Question: i have a user who's login, and i wanna create an object of another model (generator) . Each
****Rake routes****

'''
class User < ActiveRecord::Base
has_many :generators
has_many :results, :through=>:generators
'''
'''
class Generator < ActiveRecord::Base
has_one :result , :dependent => :destroy
belongs_to :user
attr_accessible :choice, :primer_length, :random_primer_generated, :generator_id
'''
'''
class Result < ActiveRecord::Base
attr_accessible :generator_id,:ncbi_ref_seq,:genome_seq, :genome_sample
belongs_to :generator
belongs_to :user, :through=>:generators
'''
in the :
'''
def new
@generator=Generator.new(:user_id=> current_user.id)
end
def create
@generator = current_user.generators.build(params[:generator])
@generator.choice = params[:choice]
if params[:choice] == 'Randomly'
@generator.random_generate(generator_params)
elsif params[:choice] == 'Specified ATGC'
@generator.specified_ATGC(params[:no_A],params[:no_T],params[:no_G],params[:no_C])
elsif params[:choice] == 'Seating'
@generator.seating(params[:user_seq])
end
@generator.result_choice=params[:result_choice]
@generator.save
respond_to do |format|
if @generator.result_choice == 'Yes'
format.html { redirect_to(generator_path(@generator)) }
else
format.html { redirect_to(user_generator_path(current_user.generators) ) }
end
end
end
'''
Whenever is click the submit_tag button in the form, i get this error 'No route matches [POST] "/users/2/generators/new"' and the URL is 'http://localhost:3000/users/2/generators/new'. It is suppose to go to the generator index and show what this user has create(generator). How do i fix this error ?
'''
<%= form_for (current_user) do %>
<% if current_user.errors.any? %>
<div id="error_explanation">
<h2><%= pluralize(current_user.errors.count, "error") %> prohibited this generator from being saved:</h2>
<ul>
<% current_user.errors.full_messages.each do |msg| %>
<li><%= msg %></li>
<% end %>
</ul>
</div>
<% else %>
<fieldset class ="primer">
<legend><strong>Method Use :</strong></legend><br>
<h3 align="left"><font size ="5"><b>Step 1: <u>Choose only ONE of the methods</u></font></b></h3>
<table class="p_gen">
<thead>
<tr>
<th class="method1"><label>Randomly</label><br />
<%= radio_button_tag(:choice, 'Randomly', true )%>
<p> ( Generate a primer randomly )</p></th>
<th class="method2"><label>Specified ATGC</label><br />
<%= radio_button_tag(:choice,'Specified ATGC')%>
<p> ( Generate a primer with number of A,T,G and C )</p></th>
<th class="method3"><label>Seating</label><br />
<%= radio_button_tag(:choice,'Seating')%>
<p> ( Generate a primer according to your preference )</p></th>
</tr>
</thead>
<tbody>
<tr>
<td class="method1">
<p> Input length of the primer you want : </p>
<label>Primer Length :</label>
<%= number_field_tag :primer_length , min: 6 , max: 35%>
</td>
<td class="method2">
<p>Input the number of each base the primer should have</p>
<label>Number of A :</label>
<%= number_field_tag :no_A %><br />
<label>Number of T :</label>
<%= number_field_tag :no_T %><br />
<label>Number of G :</label>
<%= number_field_tag :no_G %><br />
<label>Number of C :</label>
<%= number_field_tag :no_C %><br />
Total bases:<span></span>
</td>
<td class="method3">
<p> Input your preference sequence (only IUPAC nucleotide).</p>
<p><b><u>IUPAC Nucleotide :</u></b></p>
<p>A,T,G,C,R,Y,S,W,K,M,B,D,H,V,N </p>
Example: <br />
Preference primer = TAGGCT<b>N</b>TTA<b>N</b>GAC<b>N</b> <br />
N = Any base ( A/ T / G / C) <br /><br />
<label>Desired sequence :</label><br>
<%= text_field_tag :user_seq ,nil, maxlength: 35%>
</td>
</tr>
</tbody>
</table>
</fieldset>
<br>
<fieldset class ="sample">
<h4><font size="5"><b>Step 2: <u>Choose 'Yes' if you want to input reference sequence for Binding-time analysis </font></u></b></h4>
<legend><strong>Do you have NCBI data to extract / FASTA file to input?</strong></legend><br>
<label>Yes</label>
<%= radio_button_tag(:result_choice,'Yes')%>
<label>No</label>
<%= radio_button_tag(:result_choice,'No')%>
<br>
</fieldset>
<br><div class = "button">
<%=submit_tag("Generate", :class => "Gbutton_class") %>
</div>
<%end %>
<%end%>
'''
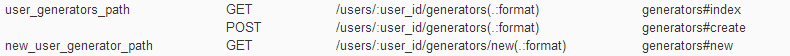
Answer: You have several problems.
1) you should build form for new object - in your case it is '@generator'.
'''
<%= form_for(@generator, :url => user_generators_path(current_user)) do |f| %>
'''
2) you need build form inputs based on variable 'f'
'''
# something like this (you can find some examples in docs or google)
<%= f.radio_button(:choice,'Specified ATGC')%>
<%= f.radio_button(:choice,'Seating')%>
<%= f.number_field :no_A %><br />
'''
3) errors will have '@generator' - not 'current_user'
'''
<% @generator.errors.full_messages.each do |msg| %>
'''
4) you have space between form and '(' - it can be a problem for parser
'''
# it is wrong
<%= form_for (some_params) do %>
# it is correct
<%= form_for(some_params) do %>
'''
PS I see these problems in your form but I think there are some other issues as well